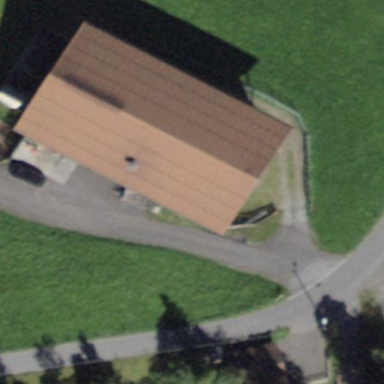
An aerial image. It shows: Rural barn.